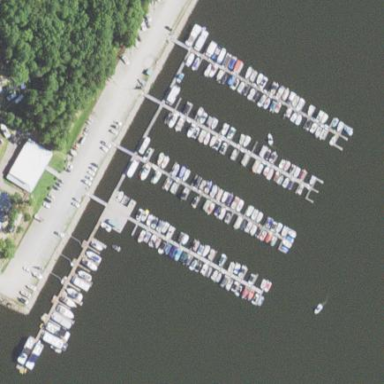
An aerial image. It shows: Marina on leisure land.